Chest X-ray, AP view. Patient: 64 years old, sex M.
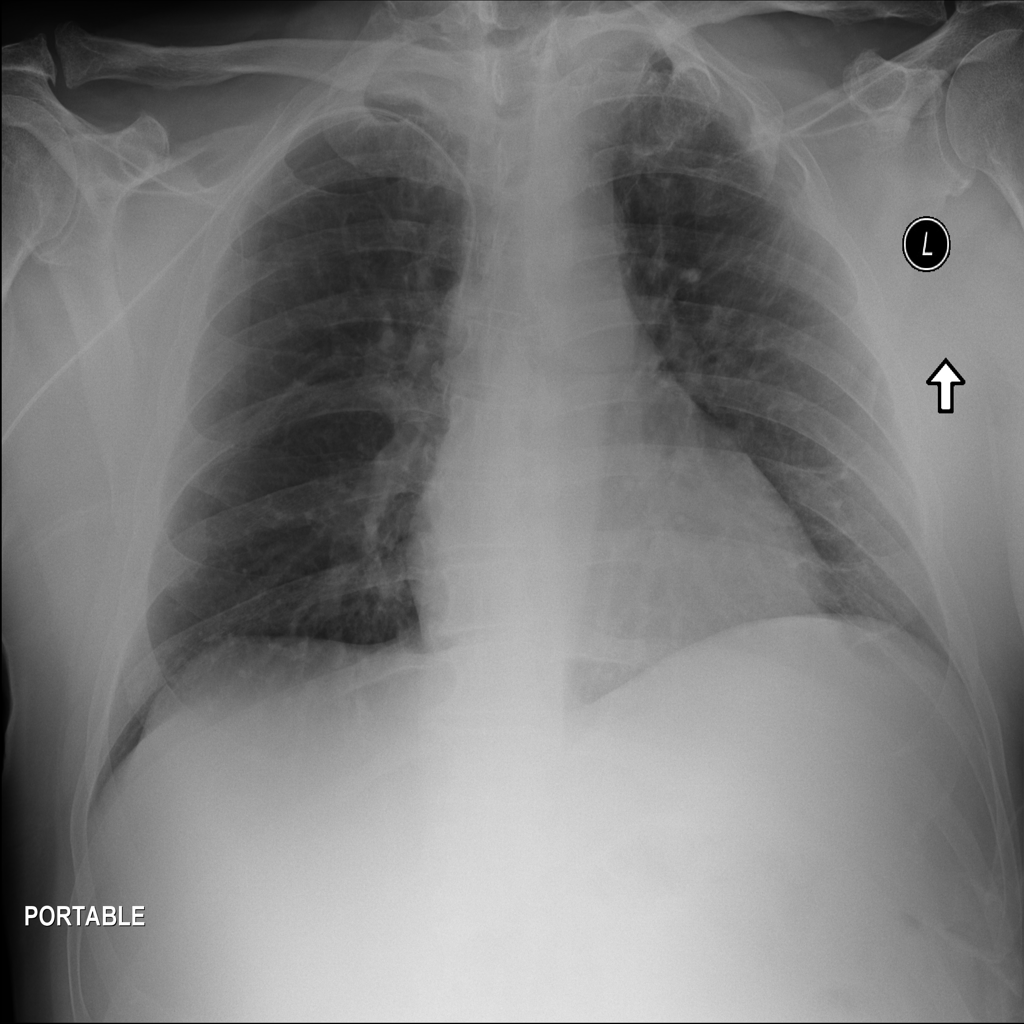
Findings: No Finding